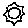
Label: sun